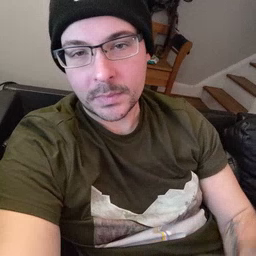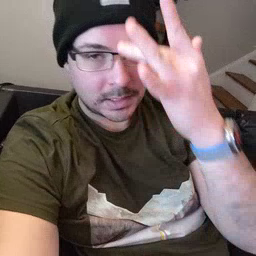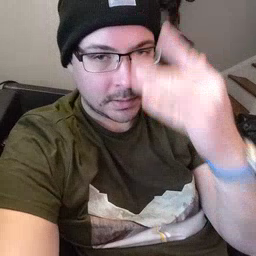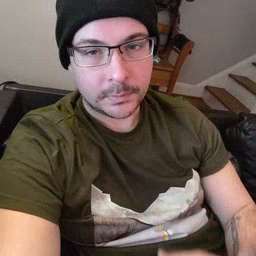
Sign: sick